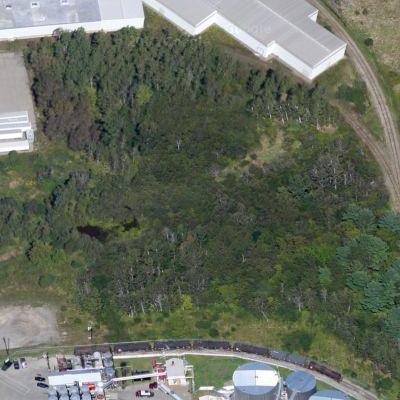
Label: eForest